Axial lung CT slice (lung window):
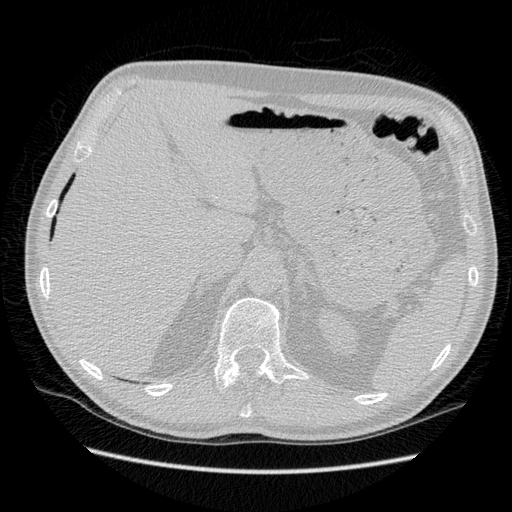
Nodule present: no